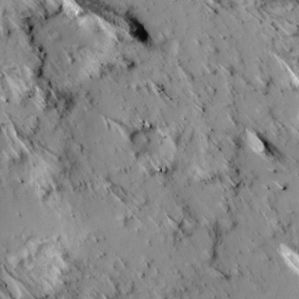
Label: non_frost